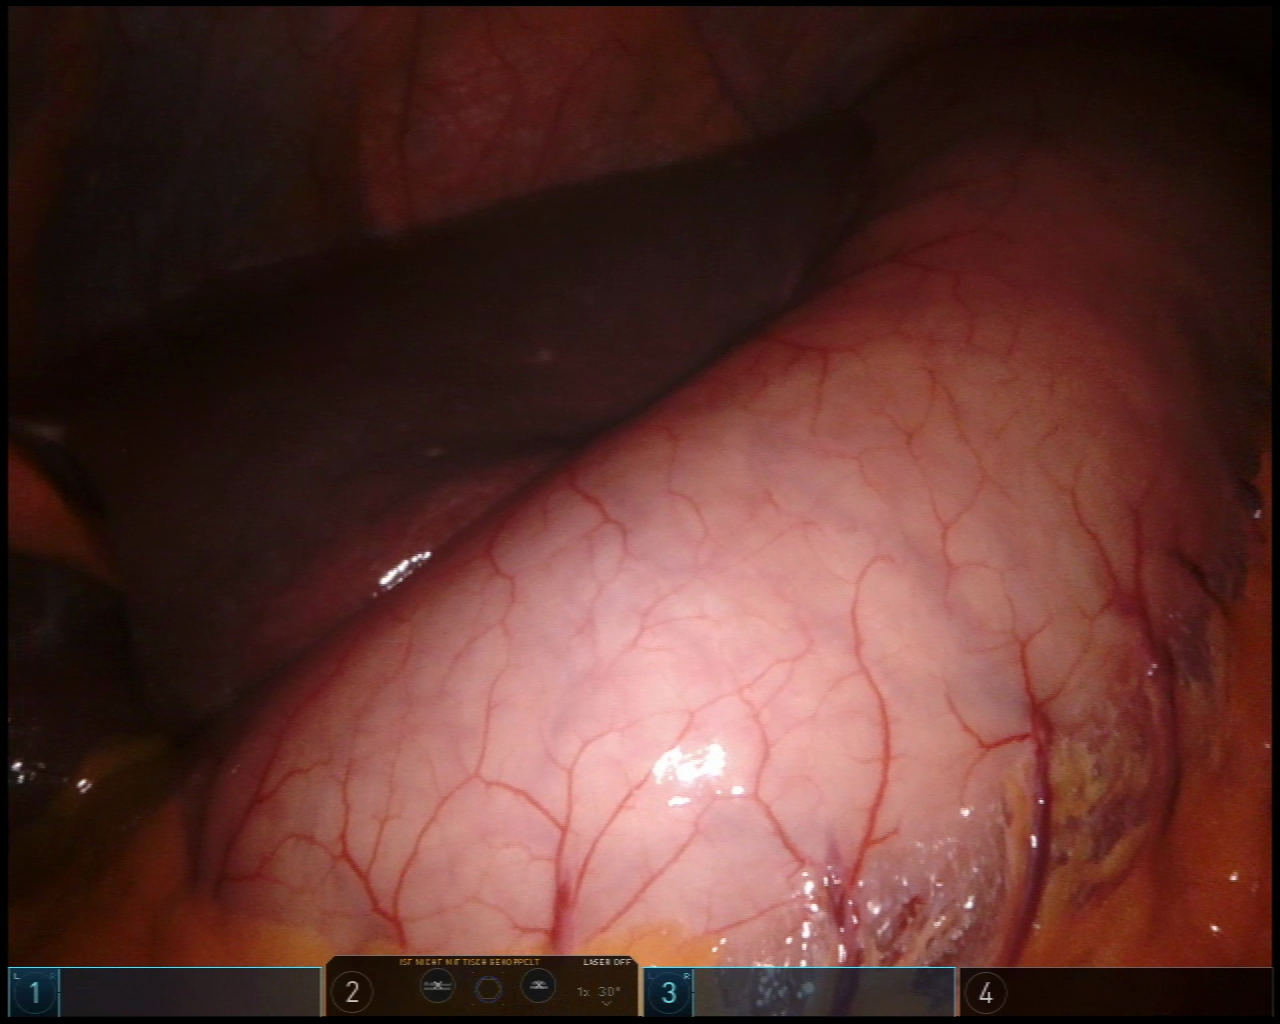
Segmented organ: liver
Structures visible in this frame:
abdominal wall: yes
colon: no
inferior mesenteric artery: no
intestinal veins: no
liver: yes
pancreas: no
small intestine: no
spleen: no
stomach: yes
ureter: no
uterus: no
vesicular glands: no